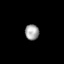
Tissue: lung
Cell type: Endothelial cells
Senescence score: 0.2298
Nuclear area (px): 214
Mean DAPI intensity: 159.145